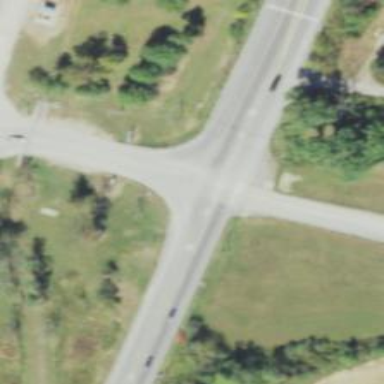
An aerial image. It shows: Asphalt road classified as trunk highway.